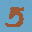
Label: 5